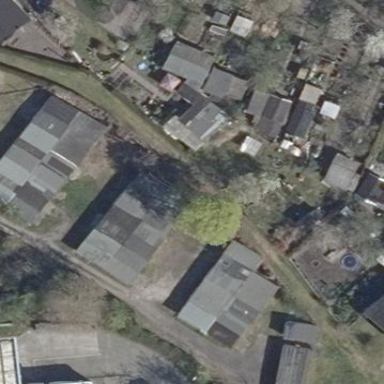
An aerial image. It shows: Group of garages.